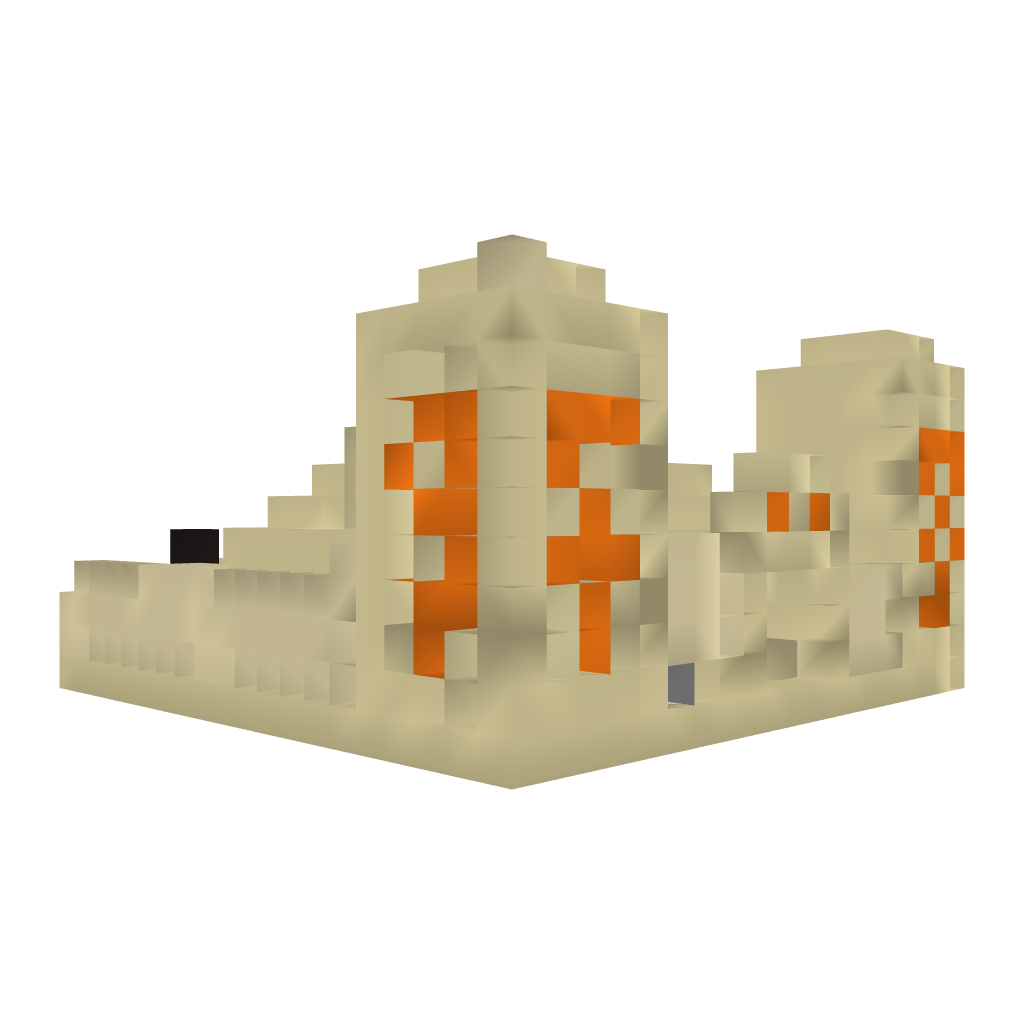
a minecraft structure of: Sand Pyramid